Field crop: tomato
Growth stage: 2
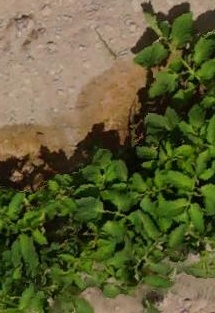
Species: tomato